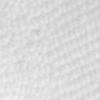
Label: no_change